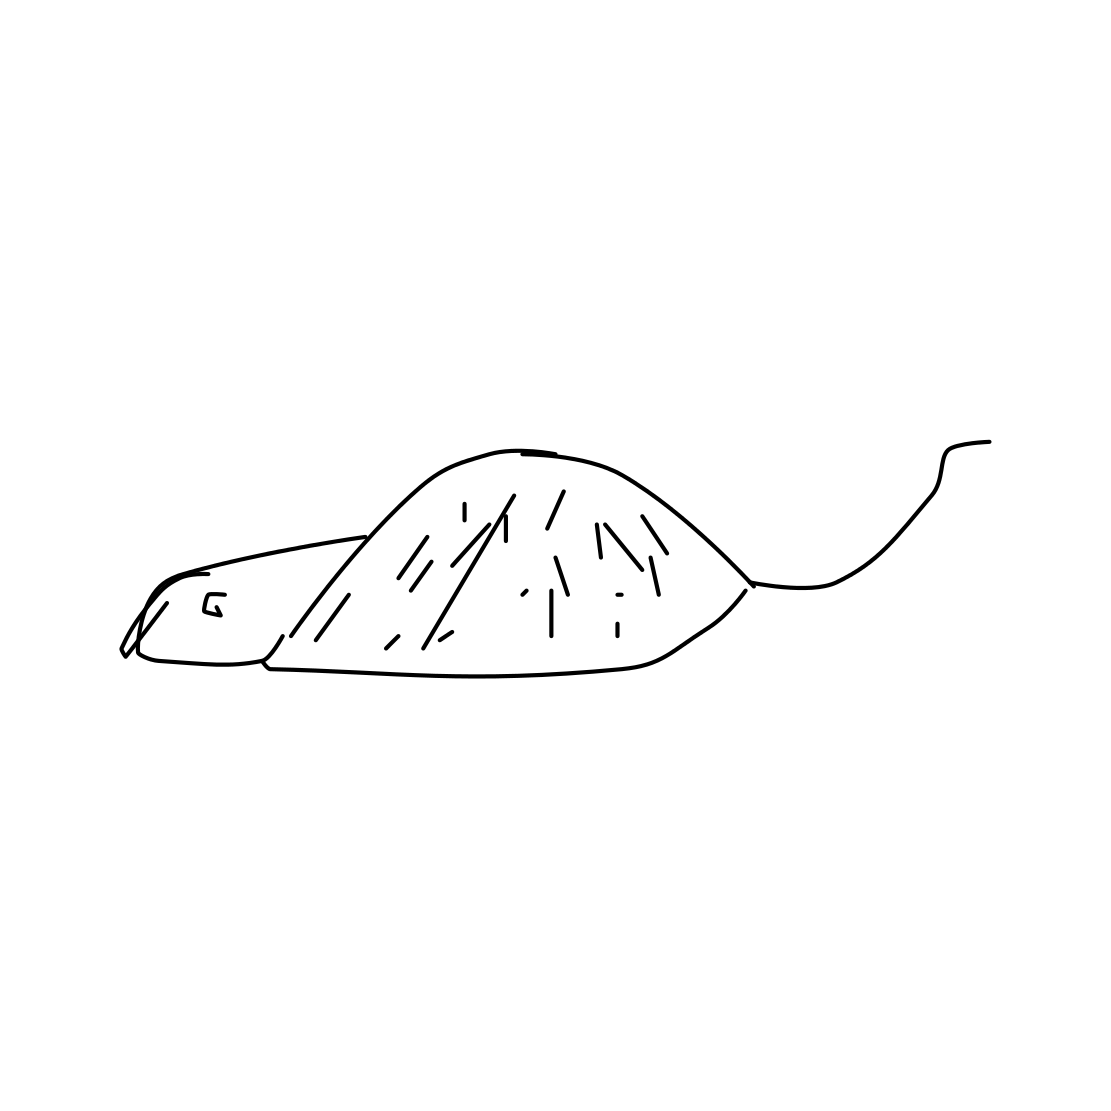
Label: mouse (animal)